Current action and preconditions to check: path_clear

Your task: For each precondition in the list above, predict whether it will hold at this action.

Consider the current scene as observed from the mobile robot's camera, and analyze the predicted future states of all dynamic agents (e.g., people, animals, vehicles, or any moving entities) within the NEXT SECOND.

IMPORTANT: Only answer "very likely" if you are absolutely certain—based on strong, clear evidence—that a dynamic agent will violate the precondition in the predicted future state. Do NOT answer "very likely" for unlikely, ambiguous, or low-probability risks.

Ask yourself for each precondition: Is there a high probability, with clear and convincing evidence, that the predicted future states of any dynamic agent will interfere with the predicted future state of the currently executing action within the NEXT SECOND, causing that precondition to fail?

Assess the risk level based on these predictions. Use "likely" or "very likely" if motions create a clear risk of interference.

Use "neutral" or "improbable" if agents are nearby but their predicted paths are clearly diverging or non-conflicting.

Failure Risk Categories: "very improbable", "improbable", "neutral", "likely", "very likely"

Answer Format: Output ONLY the probability_of_failure value from these categories: "very improbable", "improbable", "neutral", "likely", "very likely"

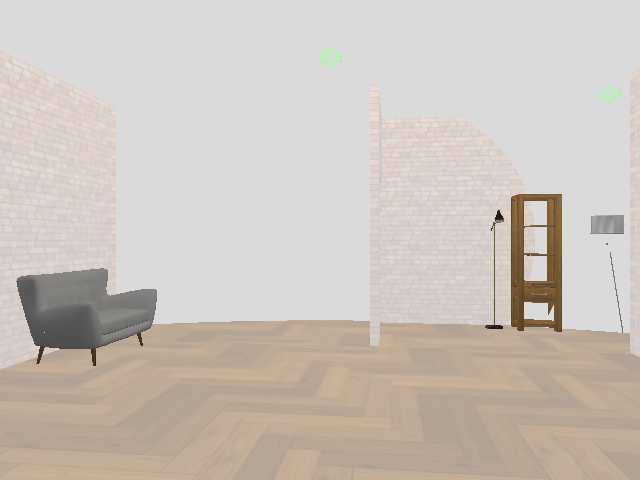

Answer: very improbable